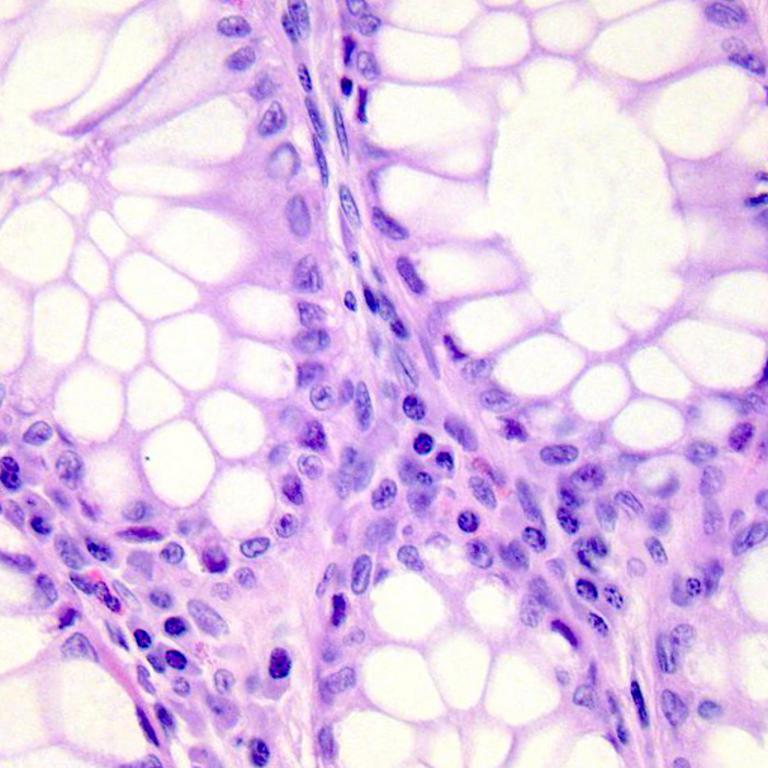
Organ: colon
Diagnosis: benign